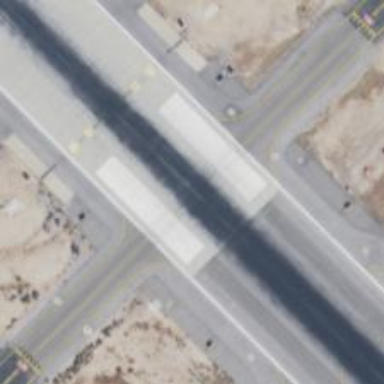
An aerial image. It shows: Asphalt runway at the airport.